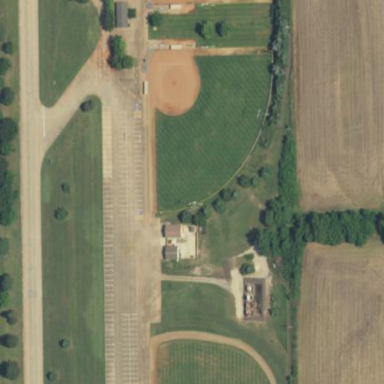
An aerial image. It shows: Baseball pitch for leisure and sports activities.